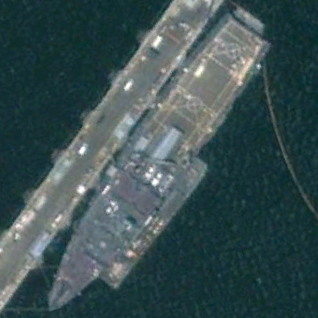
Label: combat